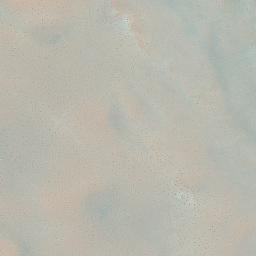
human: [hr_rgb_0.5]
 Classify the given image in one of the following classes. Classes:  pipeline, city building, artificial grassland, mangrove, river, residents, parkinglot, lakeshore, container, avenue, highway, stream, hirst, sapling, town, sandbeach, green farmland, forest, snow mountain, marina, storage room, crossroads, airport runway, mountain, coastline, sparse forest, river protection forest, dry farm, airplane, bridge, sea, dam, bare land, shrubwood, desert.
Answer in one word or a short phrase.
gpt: desert